Question: The following code allows you to play with the values in a Wheatstone Bridge. The output appears to the right of the sliders. How do I make the output panel () appear somewhere else and how do I set a fixed size? (I can only find options for manipulating size and position of Controls, not the output in the Manipulate docs.)
'''
Manipulate[
Evaluate[(10^Rx/(10^R3 + 10^Rx) - 10^R2/(10^R1 + 10^R2))*Vin] "V",
{{R1, 5}, 1, 6, 0.01},
Pane["R1 = " Dynamic[Round[10^R1] "\[CapitalOmega]"],
ImageMargins -> {{2.5, 0}, {3, 0}}], {{R2, 5}, 1, 6, 0.01},
Pane["R2 = " Dynamic[Round[10^R2] "\[CapitalOmega]"],
ImageMargins -> {{2.5, 0}, {3, 0}}], {{R3, 5}, 1, 6, 0.01},
Pane["R3 = " Dynamic[Round[10^R3] "\[CapitalOmega]"],
ImageMargins -> {{2.5, 0}, {3, 0}}],
{{Rx, 5}, 1, 6, 0.01},
Pane["Rx = " Dynamic[Round[10^Rx] "\[CapitalOmega]"],
ImageMargins -> {{2.5, 0}, {3, 0}}],
{{Vin, 2.5}, 0, VMax, Appearance -> "Open"}]
'''

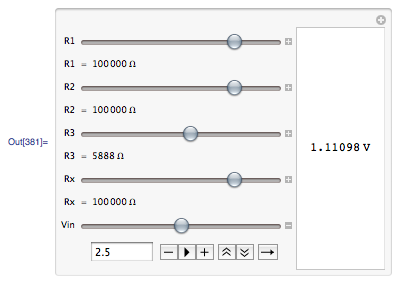
Answer: Well, if you can position the controls with respect to the content box then you're positioning the content box wrt the controls as well, aren't you?
So, 'ControlPlacement' should take care of the position of your box, and putting it in a 'Pane' takes care of sizing it (with 'ImageSize', although it seems that it takes its minimum size from the control sizes).
'''
VMax = 12;
Manipulate[
Pane[ToString[(10^Rx/(10^R3 + 10^Rx) - 10^R2/(10^R1 + 10^R2))*Vin] <>
"V", ImageSize -> {500, 20}], {{R1, 5}, 1, 6, 0.01},
Pane["R1 = " Dynamic[Round[10^R1] "\[CapitalOmega]"],
ImageMargins -> {{2.5, 0}, {3, 0}}], {{R2, 5}, 1, 6, 0.01},
Pane["R2 = " Dynamic[Round[10^R2] "\[CapitalOmega]"],
ImageMargins -> {{2.5, 0}, {3, 0}}], {{R3, 5}, 1, 6, 0.01},
Pane["R3 = " Dynamic[Round[10^R3] "\[CapitalOmega]"],
ImageMargins -> {{2.5, 0}, {3, 0}}], {{Rx, 5}, 1, 6, 0.01},
Pane["Rx = " Dynamic[Round[10^Rx] "\[CapitalOmega]"],
ImageMargins -> {{2.5, 0}, {3, 0}}], {{Vin, 2.5}, 0, VMax,
Appearance -> "Open"}, ControlPlacement -> Bottom]
'''

Changed '[CapitalOmega]' to '\[CapitalOmega]'. Thanks Belisarius.
New picture. Thanks Wizard.